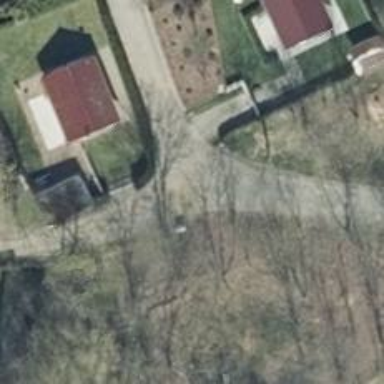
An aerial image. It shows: Compacted driveway serving as service road.